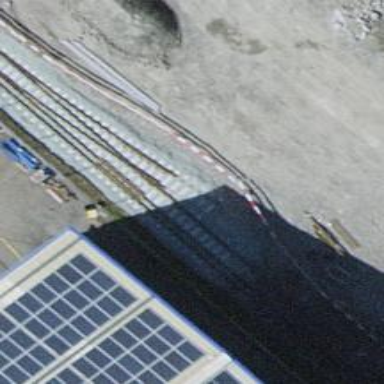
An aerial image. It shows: Narrow-gauge railway with electrified tracks using contact line. Located in service yard with one track.